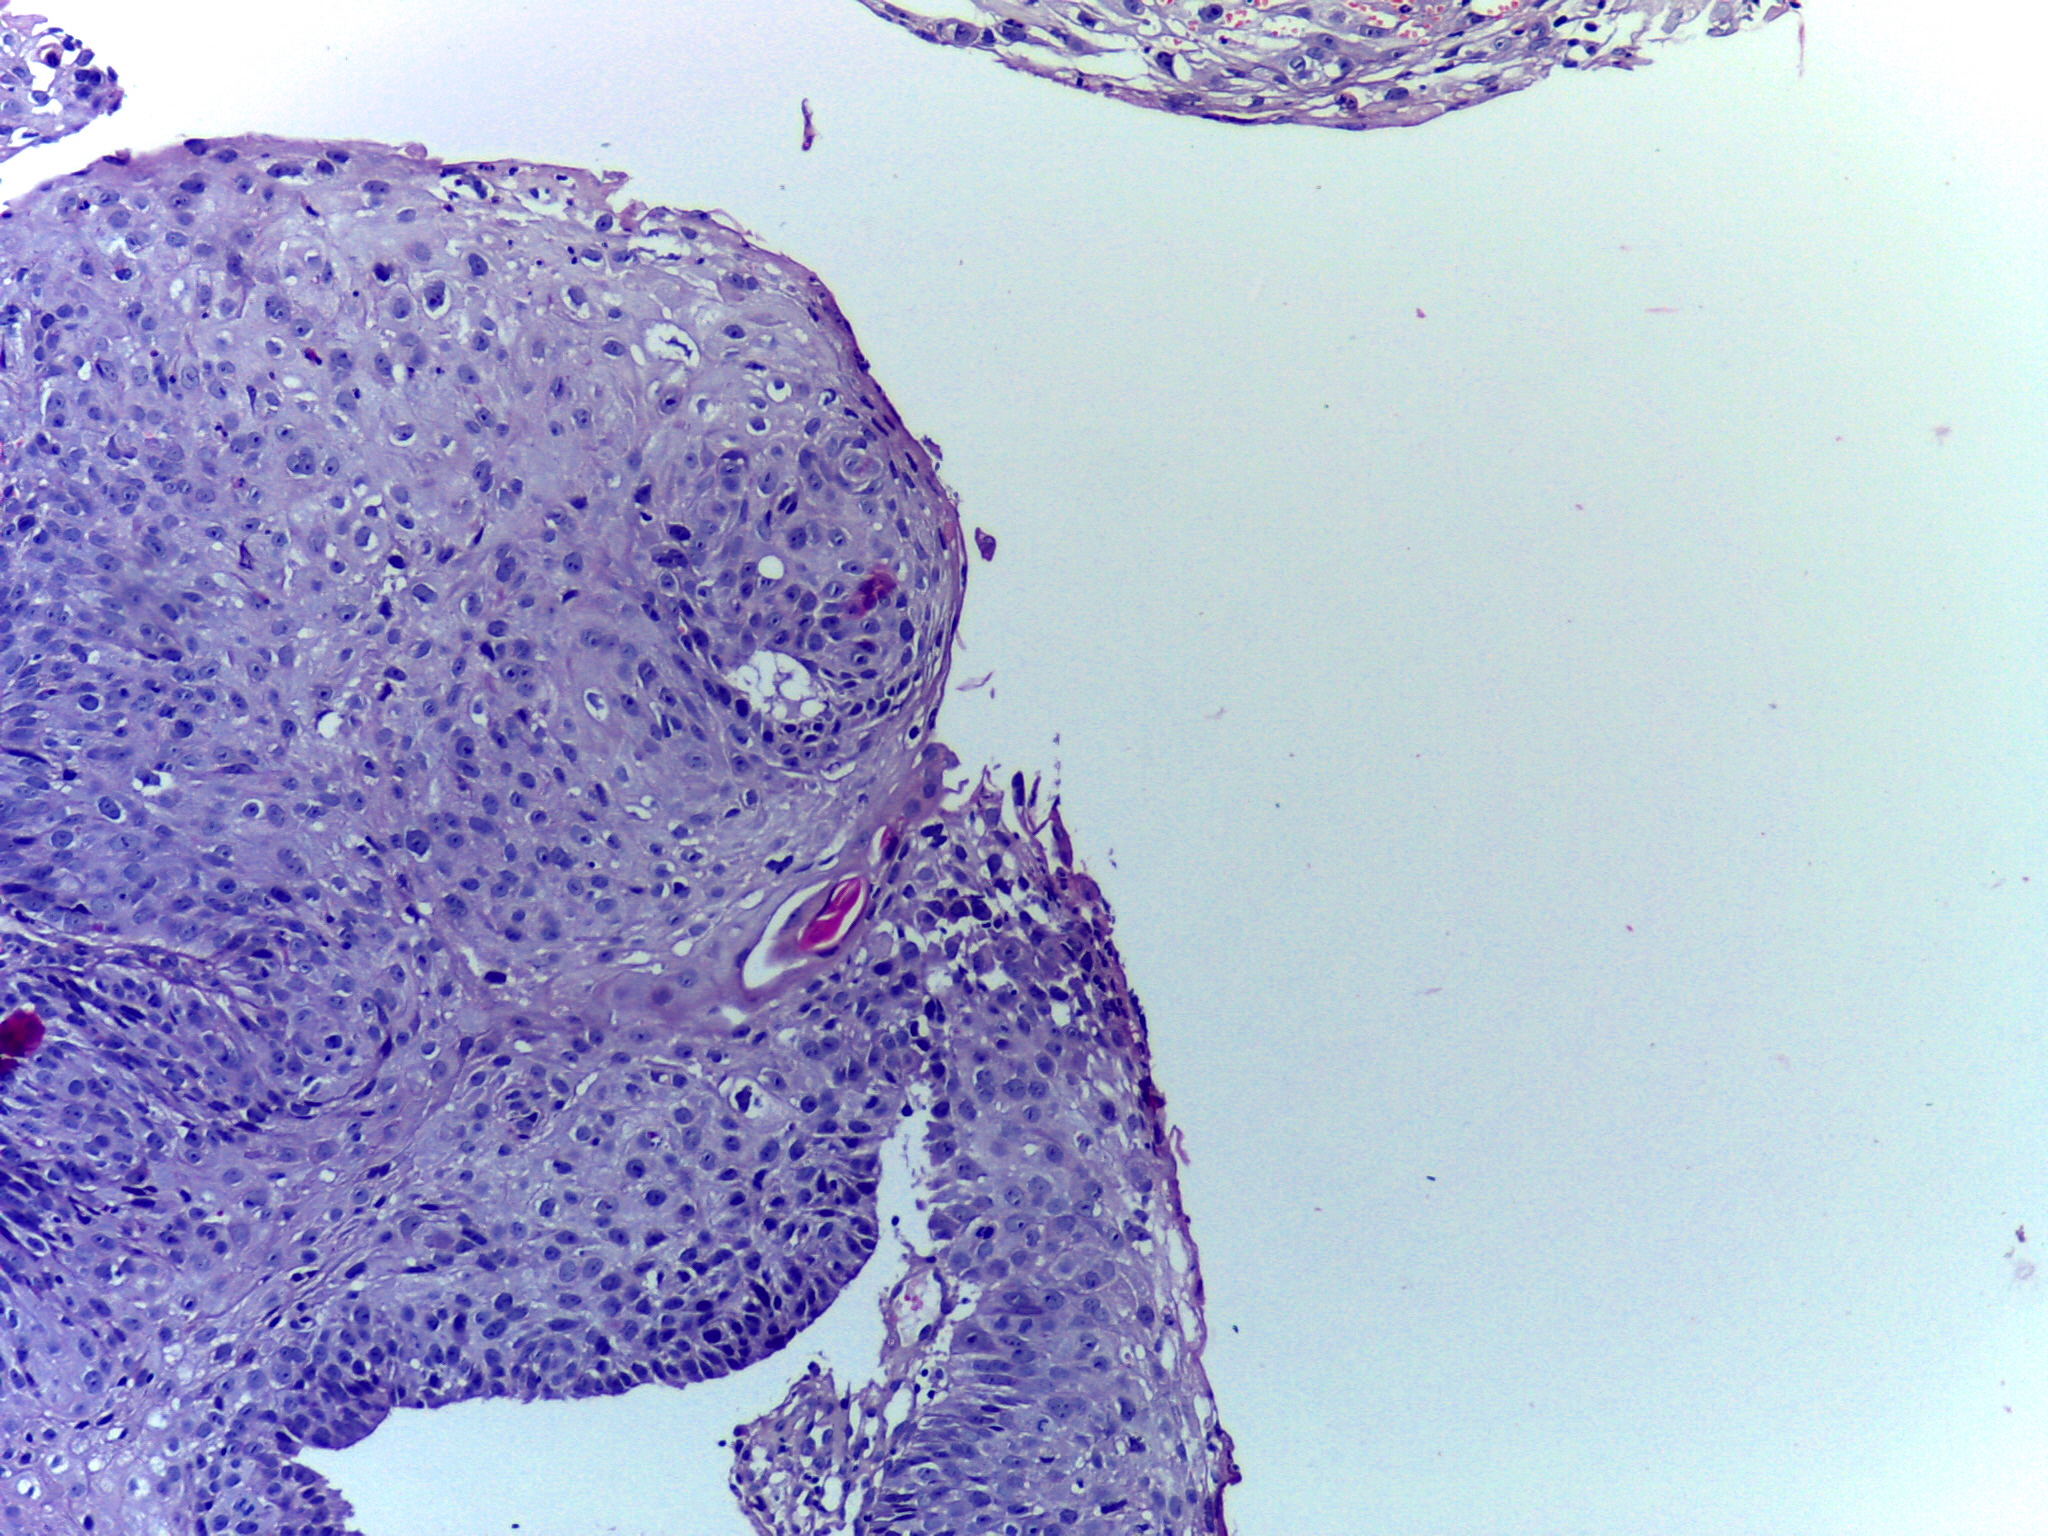
Diagnosis: OSCC